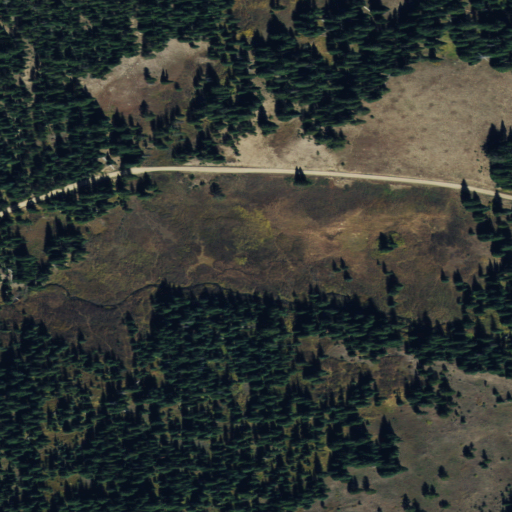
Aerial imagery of depression(s) in Idaho named Tygee Creek Basin containing evergreen forest, woody wetlands, herbaceous wetlands, shrub, and deciduous forest